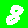
Digit: 8